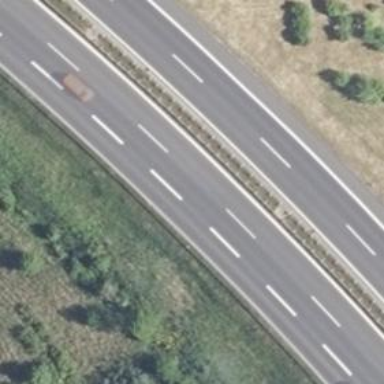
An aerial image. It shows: Trunk motorroad.